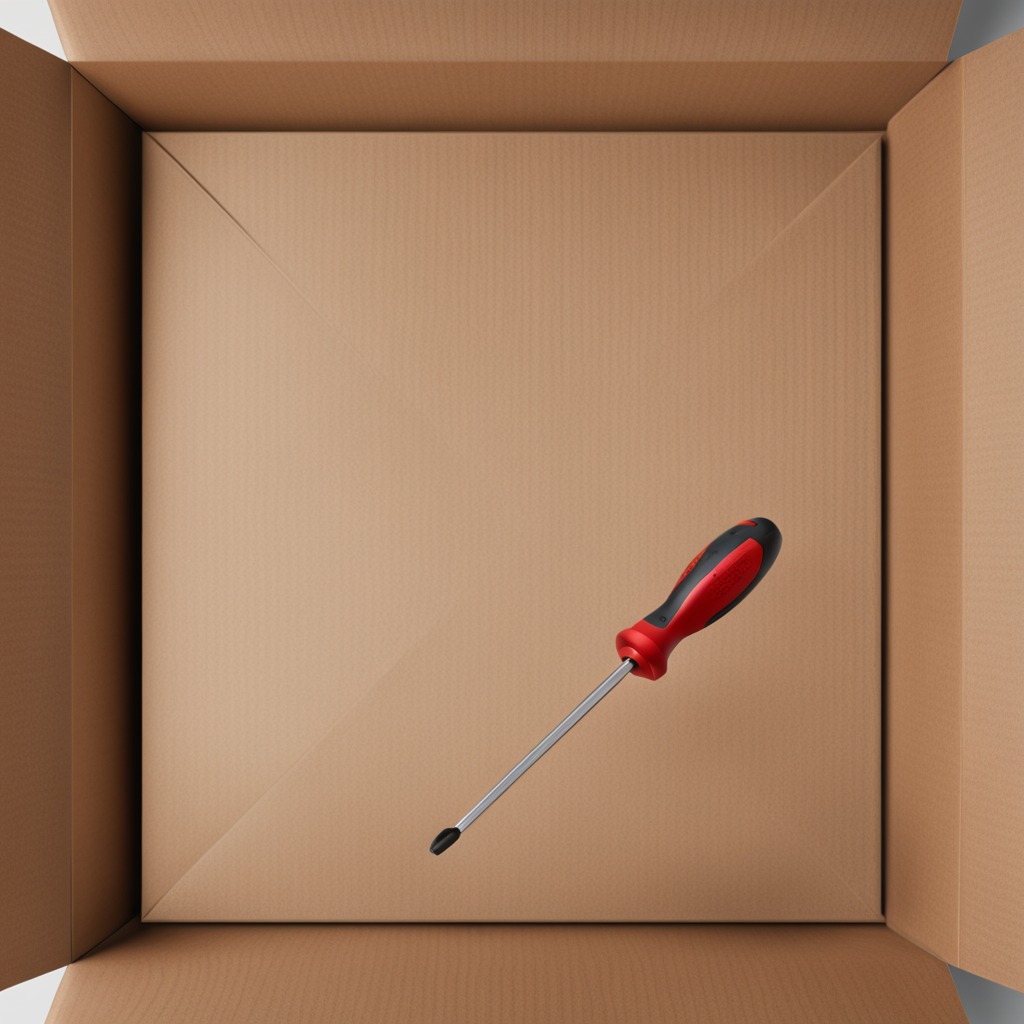
A screwdriver is lying on the cardboard box surface.